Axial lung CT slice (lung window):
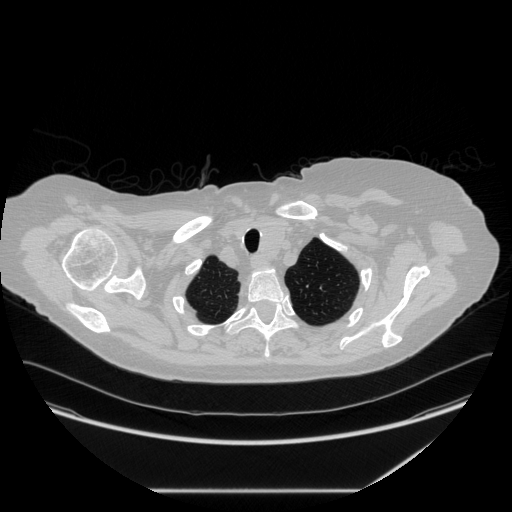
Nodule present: no